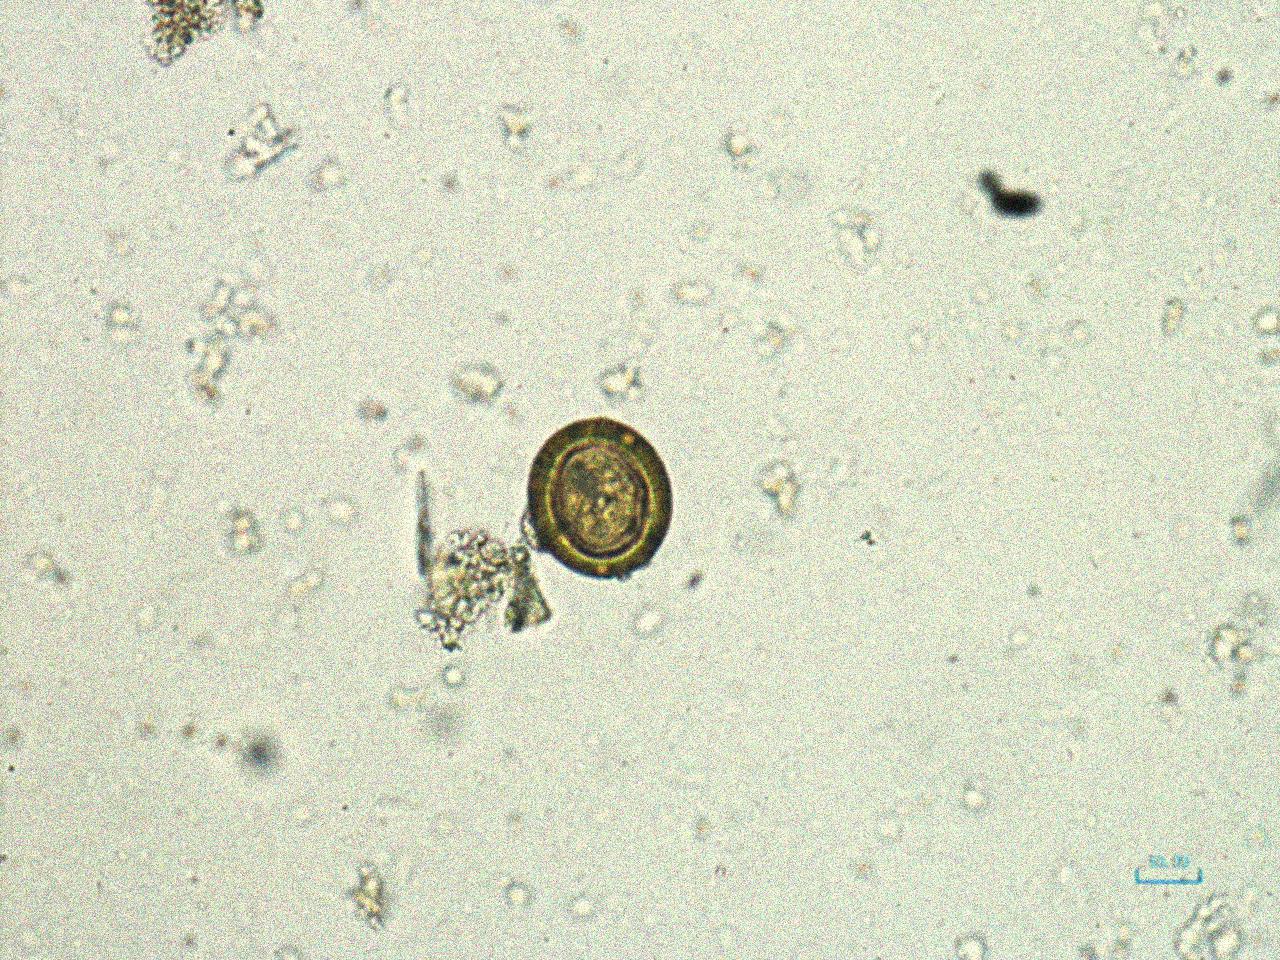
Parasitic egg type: Taenia spp. egg